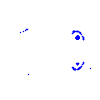
Particle: electron